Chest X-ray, AP view. Patient: 49 years old, sex F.
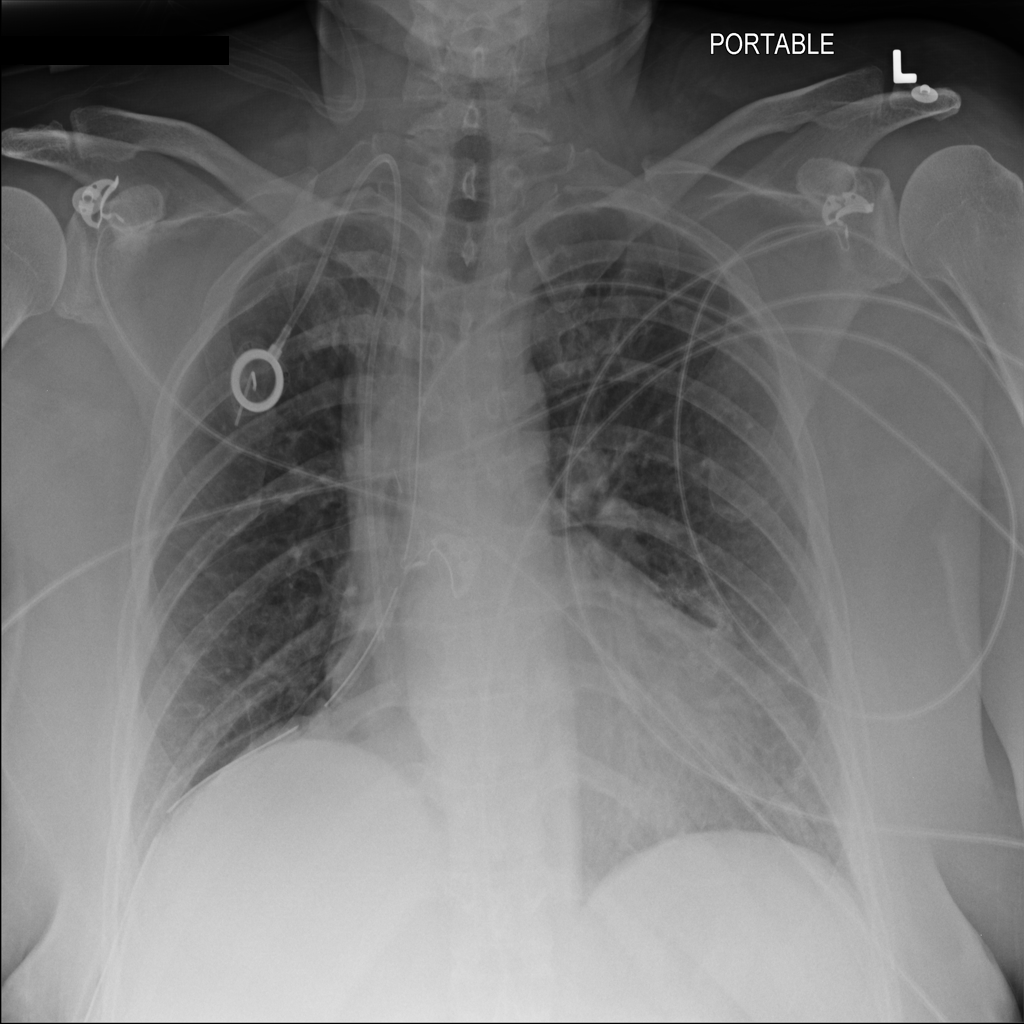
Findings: Emphysema